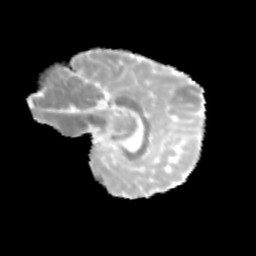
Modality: MD
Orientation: sagittal
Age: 13
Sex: female
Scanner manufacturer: siemens
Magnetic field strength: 3 T
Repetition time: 3.8 s
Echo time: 0.07 s